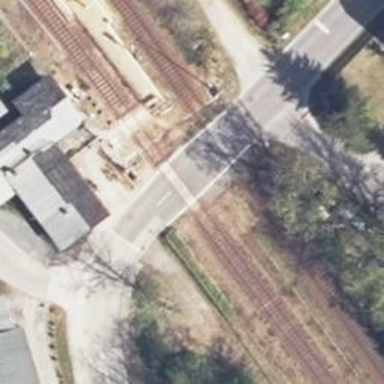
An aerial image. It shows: Full barrier level crossing on railway.